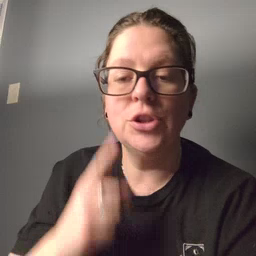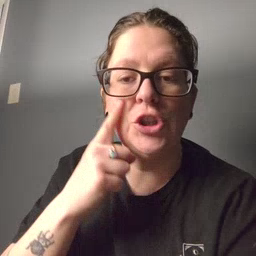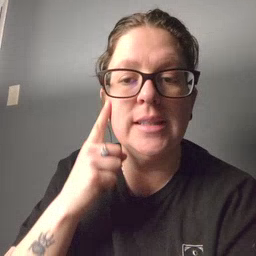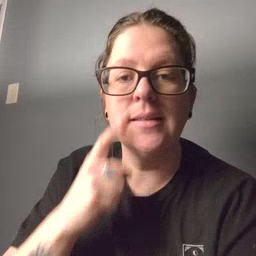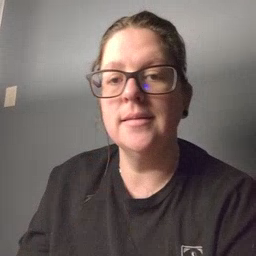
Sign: cheek